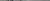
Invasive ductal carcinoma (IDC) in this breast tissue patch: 0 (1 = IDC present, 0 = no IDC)